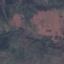
Label: HerbaceousVegetation